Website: walmart
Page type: billing-address
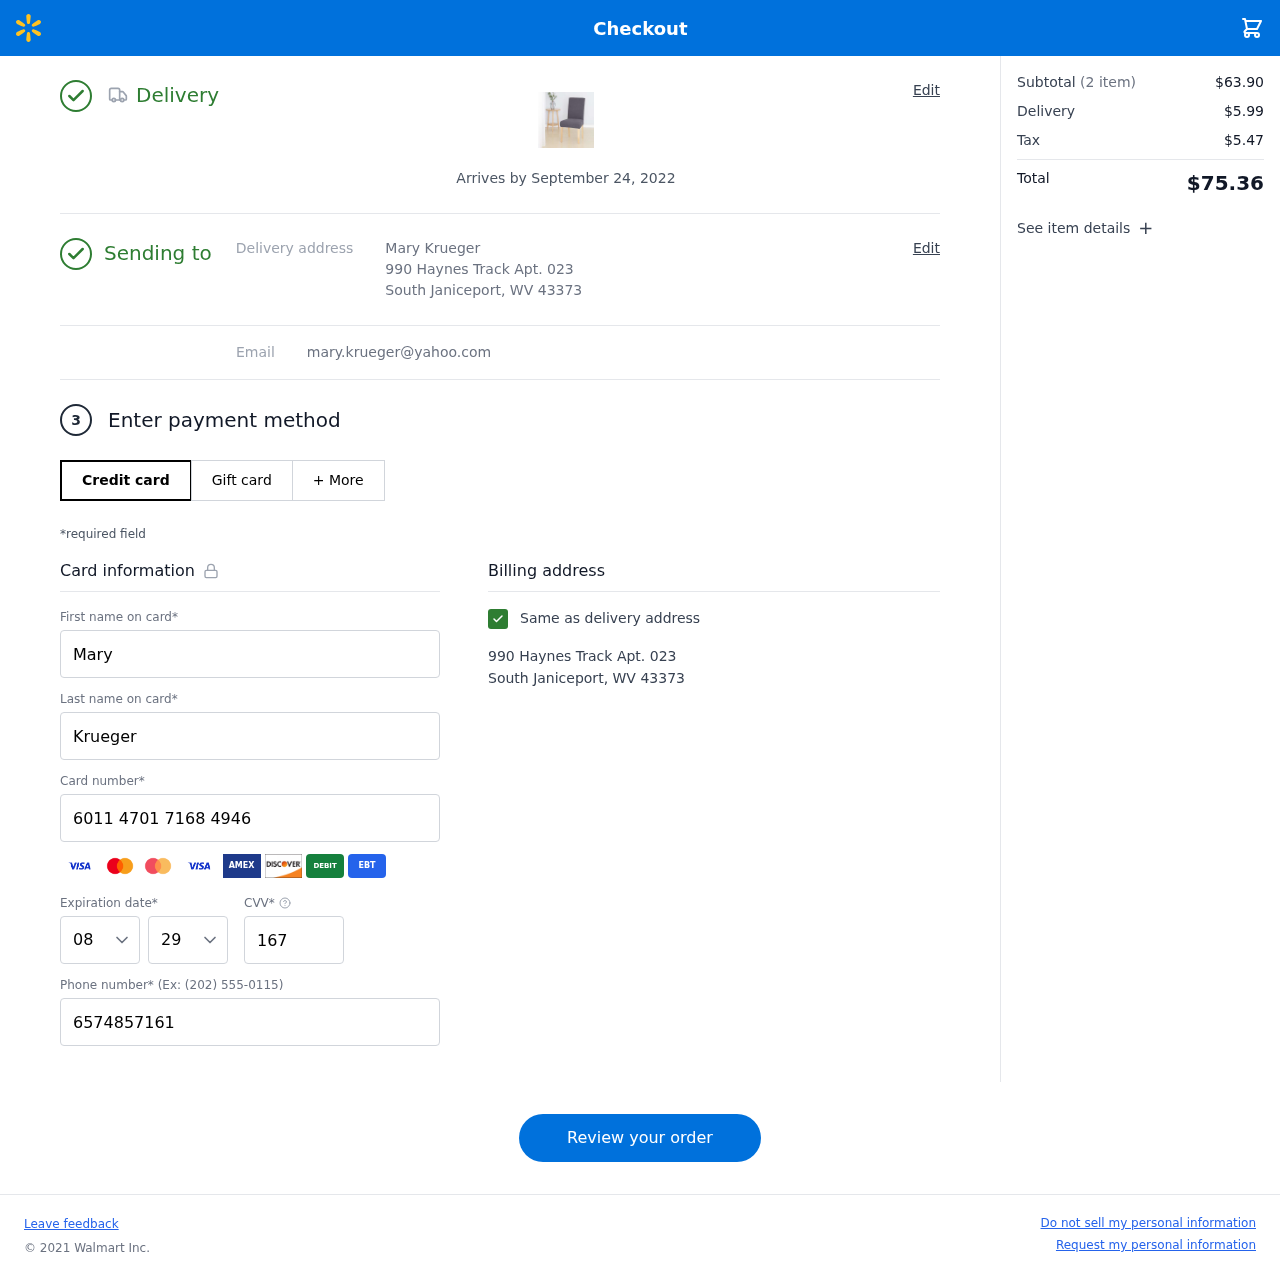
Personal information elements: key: PII_CARD_CVV
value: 167
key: PII_CARD_EXPIRY_MONTH
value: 08
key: PII_CARD_EXPIRY_YEAR
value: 29
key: PII_CARD_NUMBER
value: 6011 4701 7168 4946
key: PII_EMAIL
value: mary.krueger@yahoo.com
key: PII_FIRSTNAME
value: Mary
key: PII_FULLNAME
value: Mary Krueger
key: PII_LASTNAME
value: Krueger
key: PII_PHONE
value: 6574857161
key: PII_STREET
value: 990 Haynes Track Apt. 023
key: PII_CITY_STATE_ZIP
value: South Janiceport, WV 43373
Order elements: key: ORDER_DELIVERY_DATE
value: Arrives by September 24, 2022
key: ORDER_NUM_ITEMS
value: (2 item)
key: ORDER_SUBTOTAL
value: $63.90
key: ORDER_SHIPPING_COST
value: $5.99
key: ORDER_TAX
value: $5.47
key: ORDER_TOTAL
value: $75.36